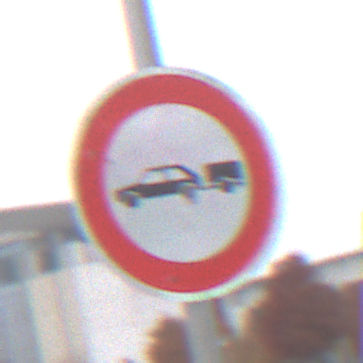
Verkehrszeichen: VerbotPersonenkraftwagenMitAnhaenger
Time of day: Midday
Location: Outdoor (Suburban)
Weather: Overcast
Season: NotSpecified
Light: Natural